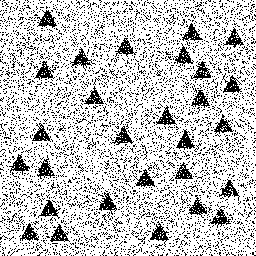
Squares: 0
Triangles: 28
Stars: 0
Total shapes: 28